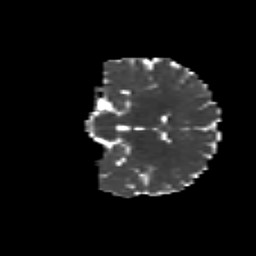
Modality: MD
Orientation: coronal
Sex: male
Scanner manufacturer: siemens
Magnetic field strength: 3 T
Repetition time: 5 s
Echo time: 0.071 s